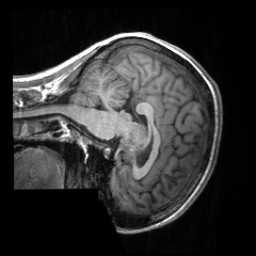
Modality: T1w
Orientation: sagittal
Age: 36
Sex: female
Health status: healthy
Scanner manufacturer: siemens
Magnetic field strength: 3 T
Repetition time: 2 s
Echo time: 0.00232 s